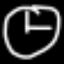
Label: clock